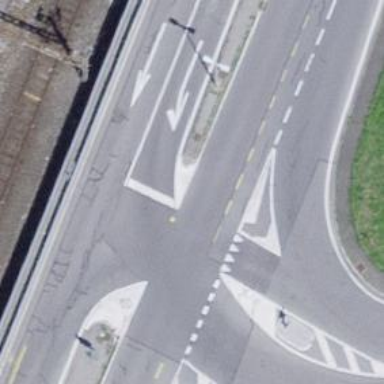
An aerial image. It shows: Primary road with asphalt surface and designated cycle lane.